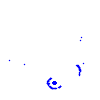
Particle: pion